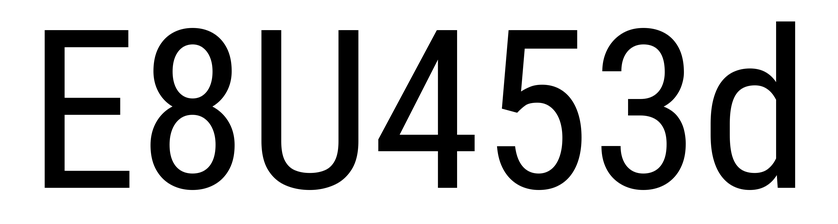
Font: Roboto_Condensed_Regular